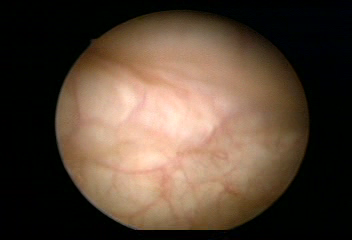
Modality: WLC
Class: Normal mucosa
Bladder cancer association: No